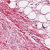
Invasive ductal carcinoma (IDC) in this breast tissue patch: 0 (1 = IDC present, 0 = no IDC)